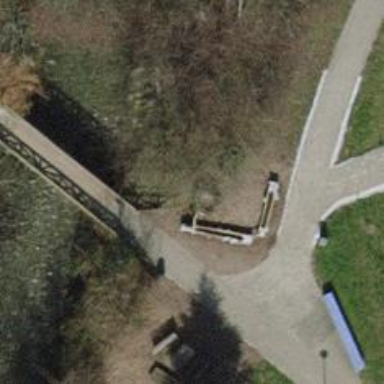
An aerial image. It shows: Pedestrian bridge.